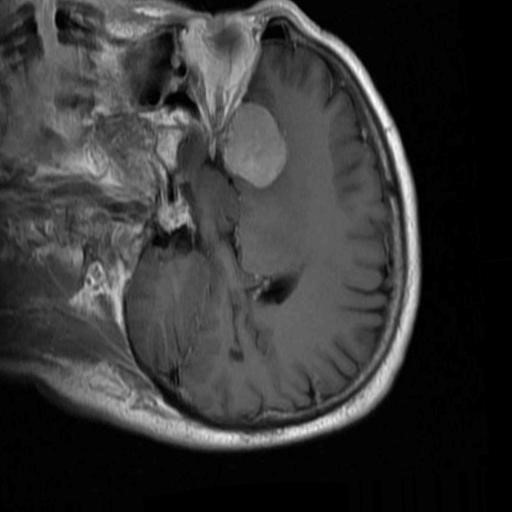
Label: brain_menin